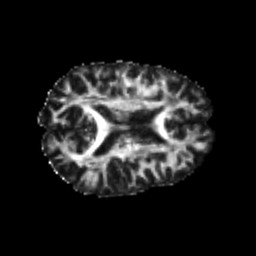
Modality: FA
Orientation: axial
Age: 24
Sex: male
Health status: healthy
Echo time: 0.074 s